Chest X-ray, PA view. Patient: 26 years old, sex F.
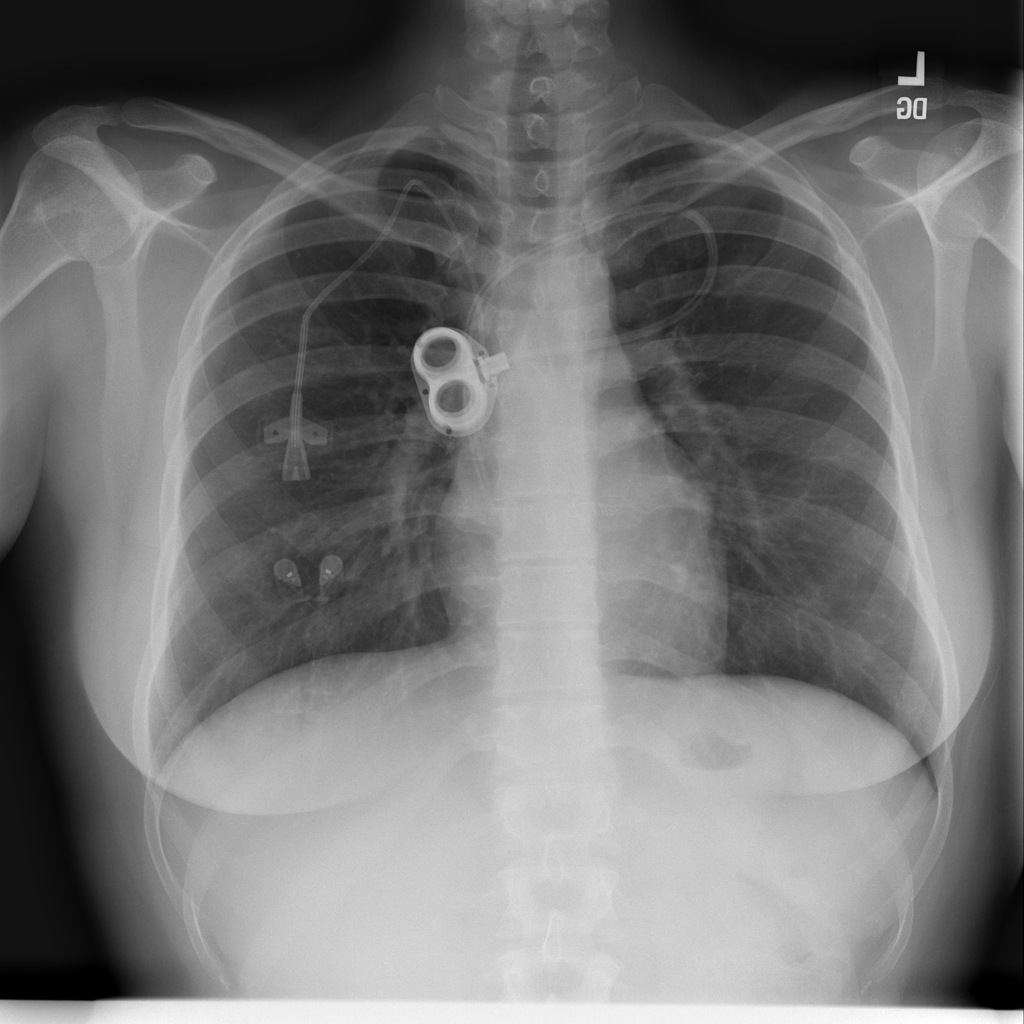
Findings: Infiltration